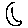
Label: moon